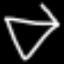
Label: diamond